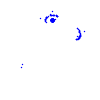
Particle: pion